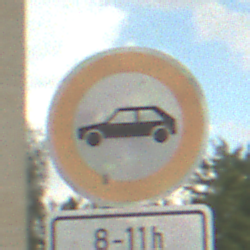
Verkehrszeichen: VerbotPersonenkraftwagen
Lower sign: ZeitangabenOhneBeschraenkungAufWochentage2
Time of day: MorningAfternoon
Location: Outdoor (Suburban)
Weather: PartlyCloudy
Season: NotSpecified
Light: Natural